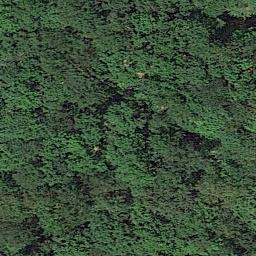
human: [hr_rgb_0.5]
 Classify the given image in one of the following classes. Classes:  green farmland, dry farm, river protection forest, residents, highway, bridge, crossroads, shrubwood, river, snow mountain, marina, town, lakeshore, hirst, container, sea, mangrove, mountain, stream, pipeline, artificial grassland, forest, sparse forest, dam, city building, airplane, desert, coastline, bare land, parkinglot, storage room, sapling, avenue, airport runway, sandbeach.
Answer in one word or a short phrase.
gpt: forest